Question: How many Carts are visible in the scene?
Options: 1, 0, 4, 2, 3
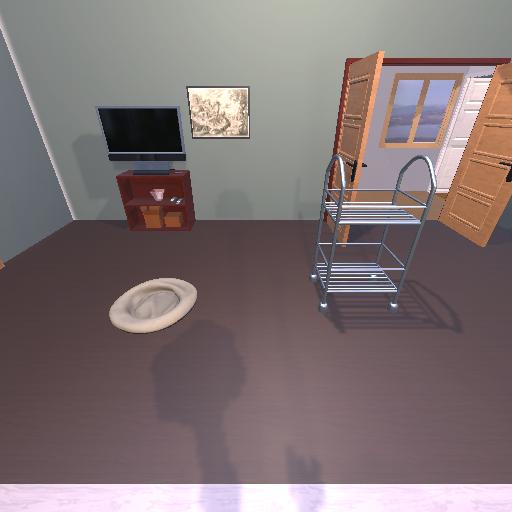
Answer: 1